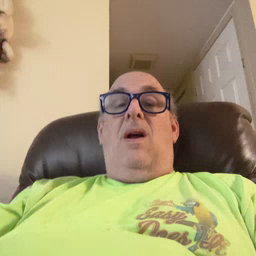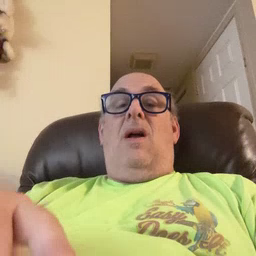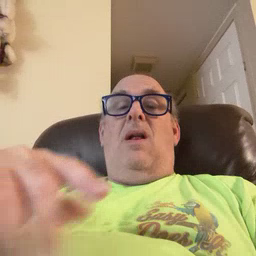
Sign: outside